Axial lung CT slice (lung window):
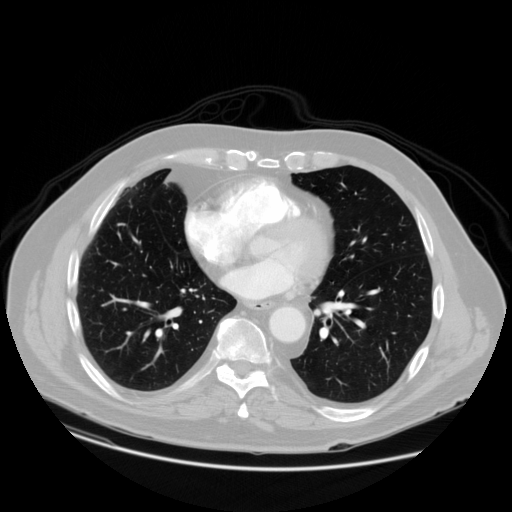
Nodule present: no